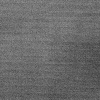
Atmospheric dust classification: dusty